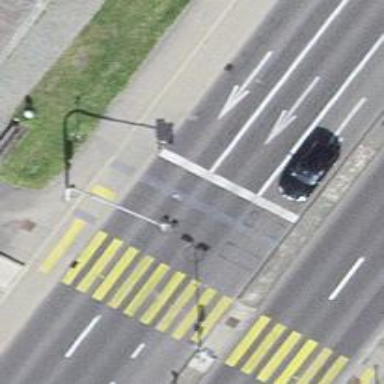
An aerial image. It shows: Road with traffic signals.